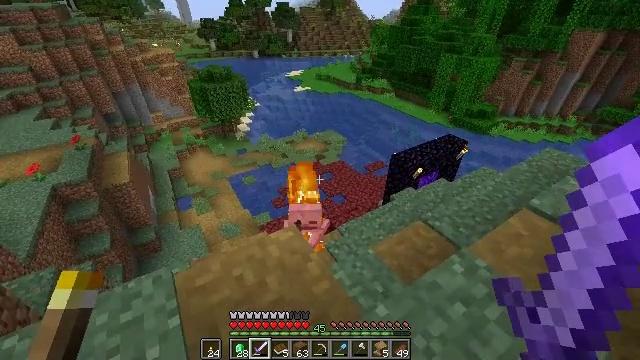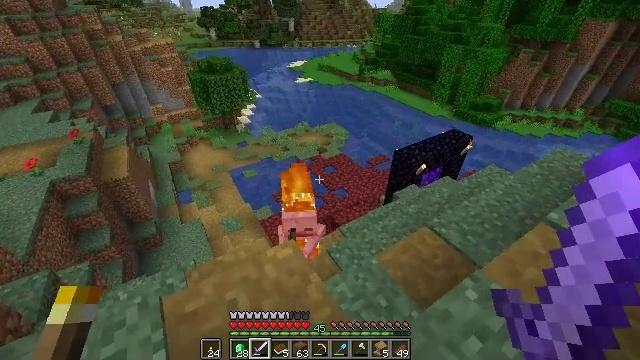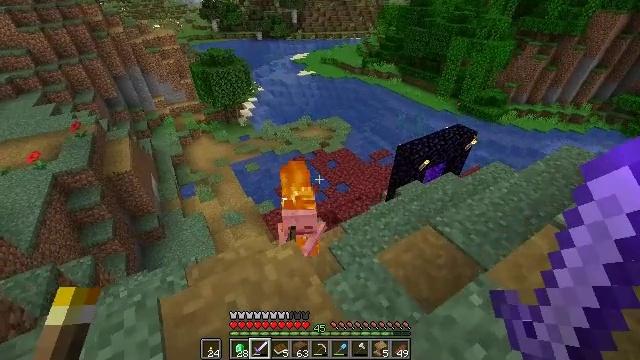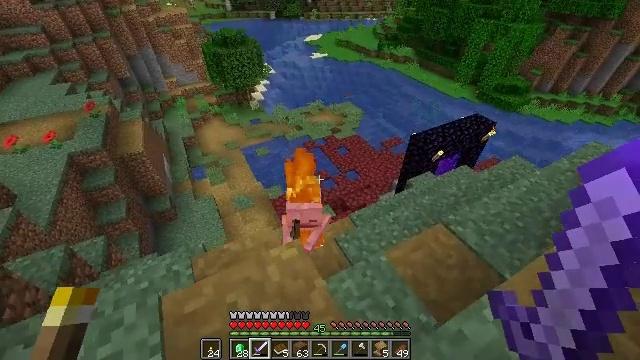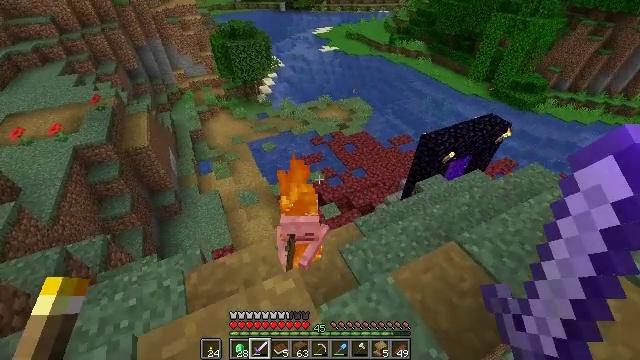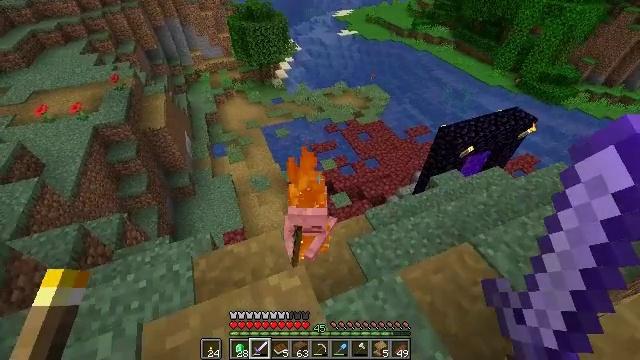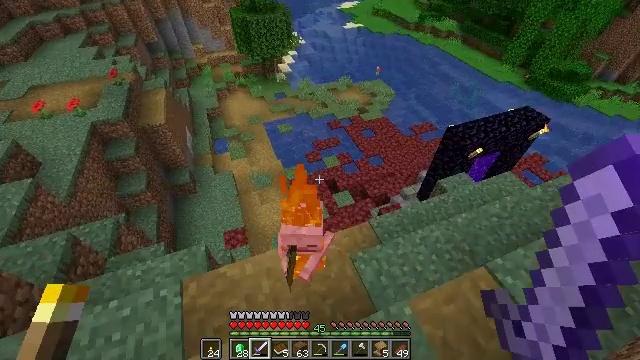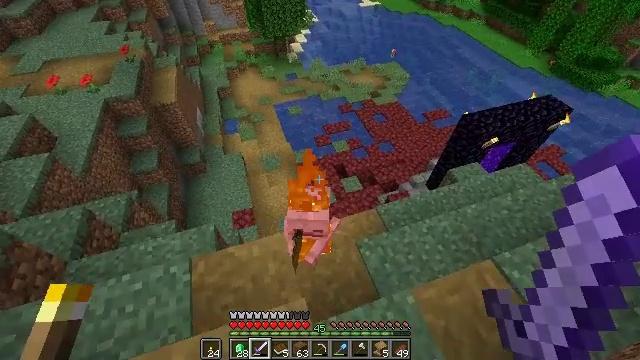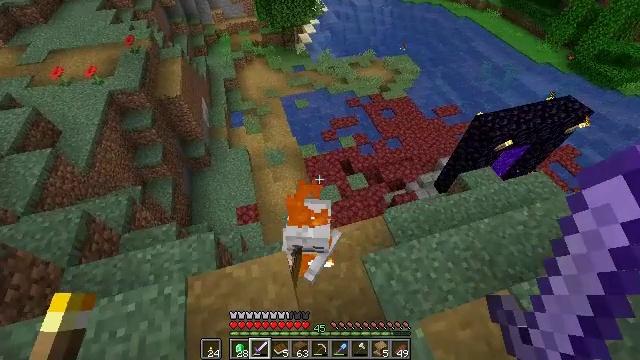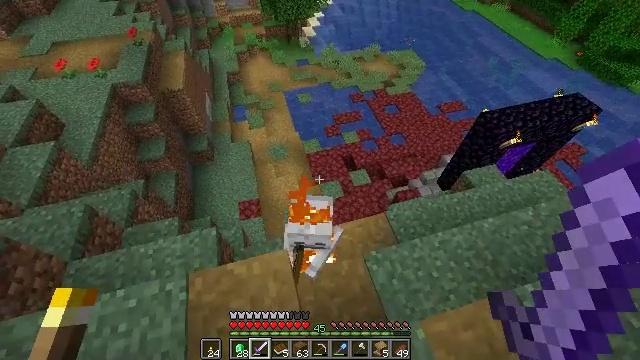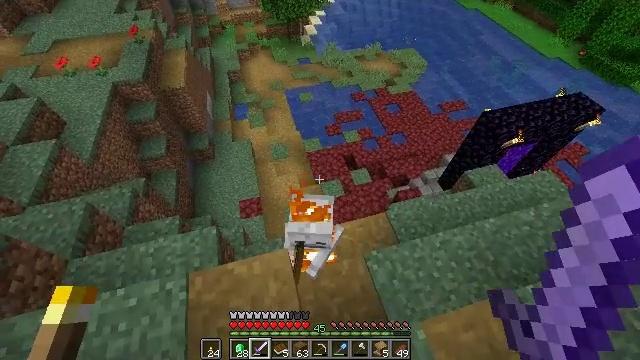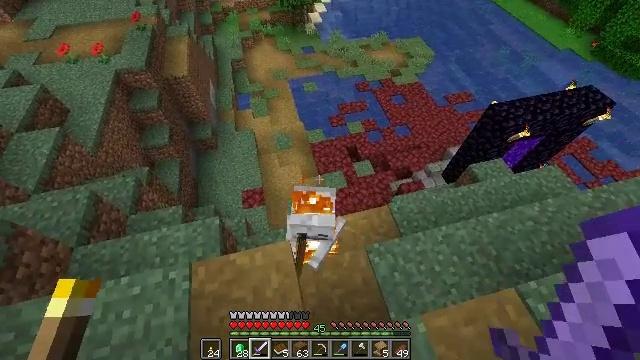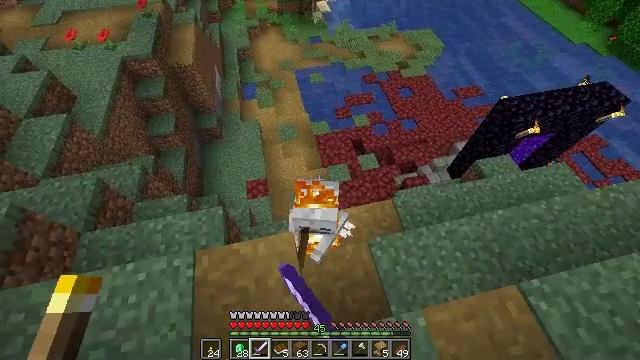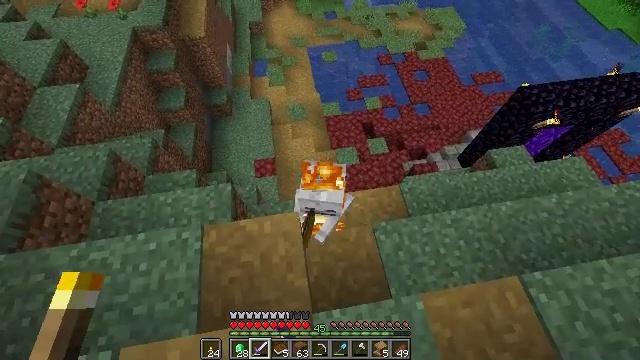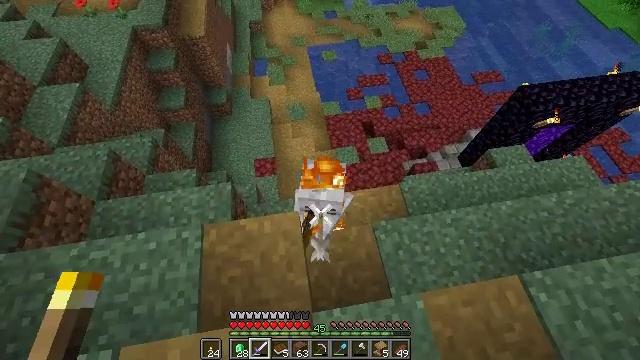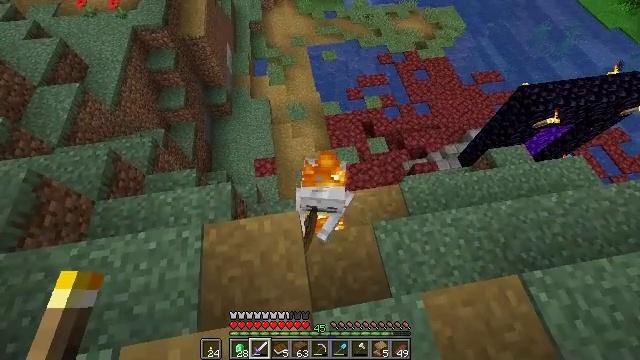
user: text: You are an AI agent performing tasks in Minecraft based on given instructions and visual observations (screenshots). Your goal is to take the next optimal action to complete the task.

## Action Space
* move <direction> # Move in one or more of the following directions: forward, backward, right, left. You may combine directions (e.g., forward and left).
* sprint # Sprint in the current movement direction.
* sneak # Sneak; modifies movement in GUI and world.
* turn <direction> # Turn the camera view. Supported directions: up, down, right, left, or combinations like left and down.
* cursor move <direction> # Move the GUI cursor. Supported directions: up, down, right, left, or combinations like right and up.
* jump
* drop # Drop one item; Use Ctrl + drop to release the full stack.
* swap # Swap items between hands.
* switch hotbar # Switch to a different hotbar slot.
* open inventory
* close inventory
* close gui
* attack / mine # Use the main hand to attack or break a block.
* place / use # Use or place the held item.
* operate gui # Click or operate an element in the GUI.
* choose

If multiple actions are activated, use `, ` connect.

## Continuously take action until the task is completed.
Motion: motion action
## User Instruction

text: Kill a skeleton.
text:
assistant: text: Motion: move forward, turn down
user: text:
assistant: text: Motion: move forward, turn down
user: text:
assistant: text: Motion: move forward, turn left and down
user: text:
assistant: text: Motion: move forward, turn left and down
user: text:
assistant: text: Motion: move forward, turn left and down
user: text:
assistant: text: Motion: move forward, turn down
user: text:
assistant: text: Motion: move forward, turn left and down
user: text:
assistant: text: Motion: turn left and down
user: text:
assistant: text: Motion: turn down
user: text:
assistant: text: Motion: no_op
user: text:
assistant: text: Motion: turn left and down, attack / mine
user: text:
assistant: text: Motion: turn left and down, attack / mine
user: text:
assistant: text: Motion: turn left and down, attack / mine
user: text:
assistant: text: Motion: attack / mine
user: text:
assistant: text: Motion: attack / mine
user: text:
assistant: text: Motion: attack / mine
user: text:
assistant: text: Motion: no_op
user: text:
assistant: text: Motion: no_op
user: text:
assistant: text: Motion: no_op
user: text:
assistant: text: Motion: no_op
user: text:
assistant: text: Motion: no_op
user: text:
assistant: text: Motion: turn right
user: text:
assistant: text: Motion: turn right
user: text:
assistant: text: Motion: turn right
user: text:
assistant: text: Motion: no_op
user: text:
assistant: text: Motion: no_op
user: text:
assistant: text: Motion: move right
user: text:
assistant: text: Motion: move forward and move right, turn left and down
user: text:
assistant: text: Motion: move forward and move right, turn left
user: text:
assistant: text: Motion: move forward and move right, turn left